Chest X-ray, PA view. Patient: 56 years old, sex M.
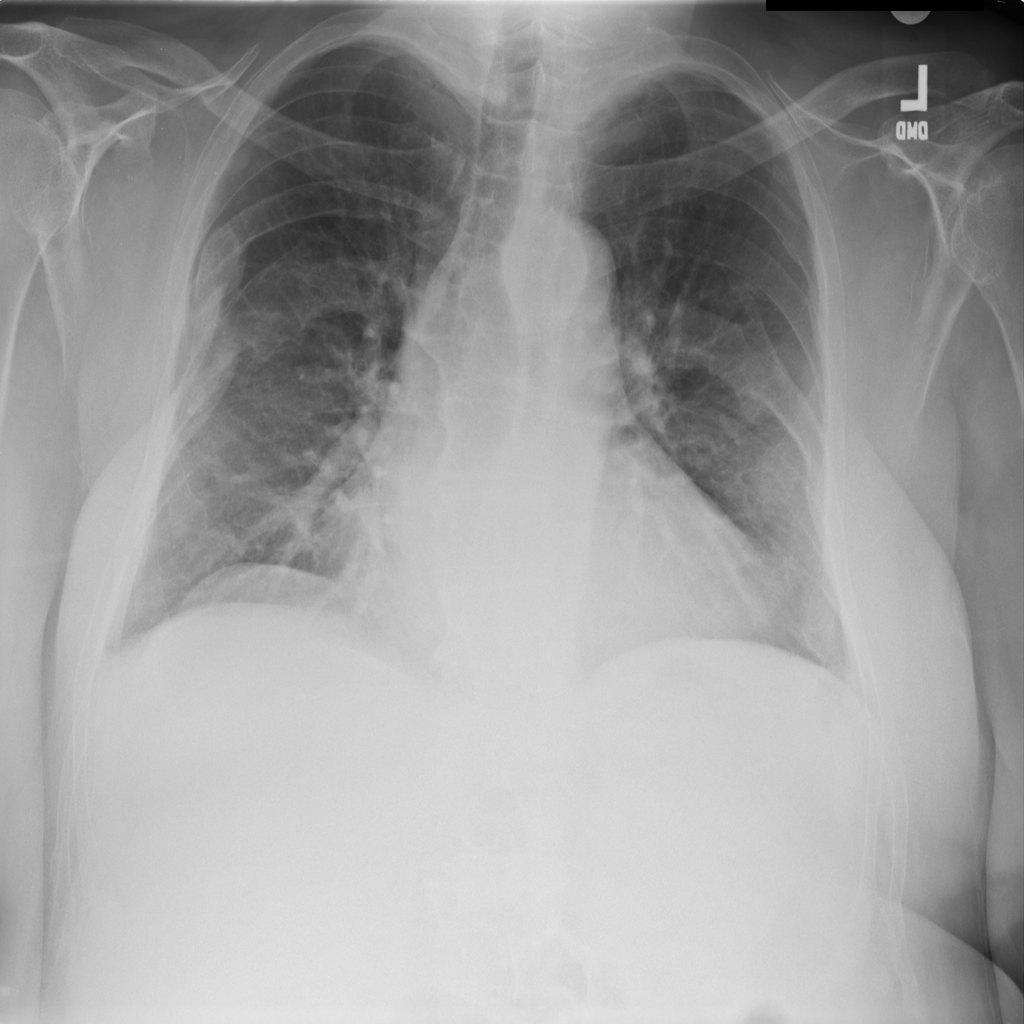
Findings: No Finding